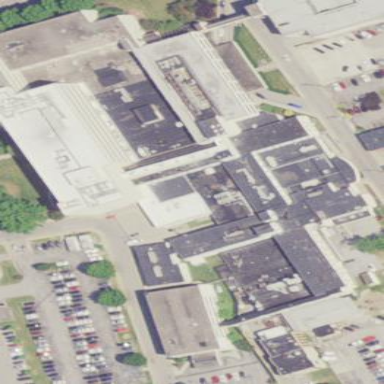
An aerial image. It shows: Hospital building.